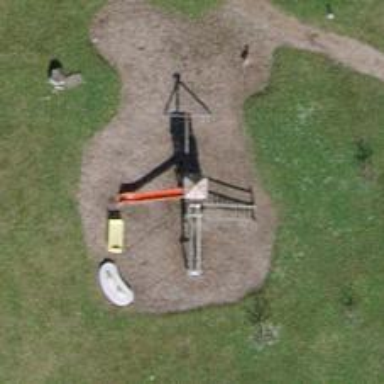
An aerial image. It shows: Playground structure with playful theme.